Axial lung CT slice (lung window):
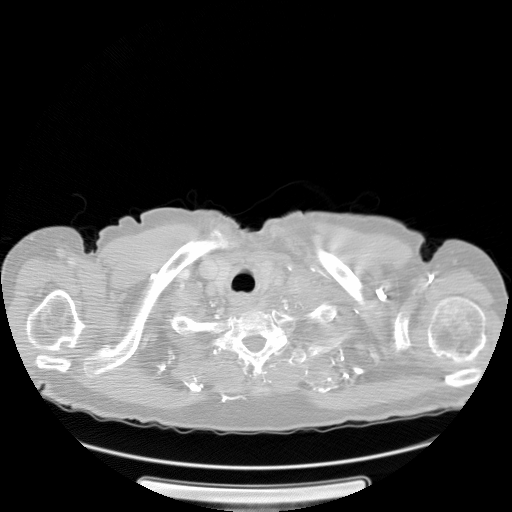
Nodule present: no